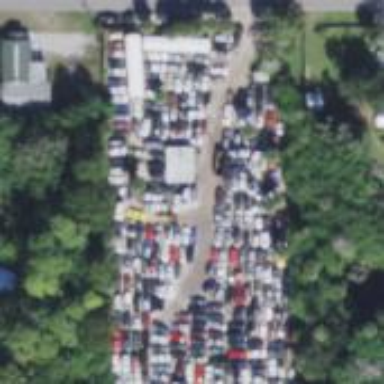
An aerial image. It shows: Industrial area designated as scrap yard.